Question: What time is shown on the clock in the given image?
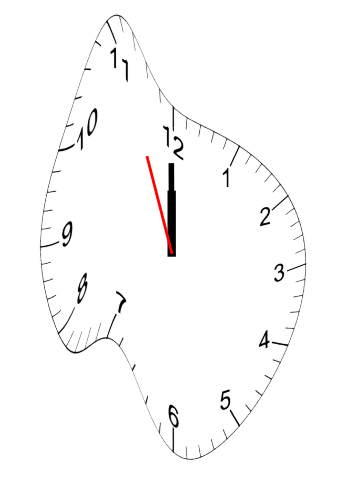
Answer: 11:59:56